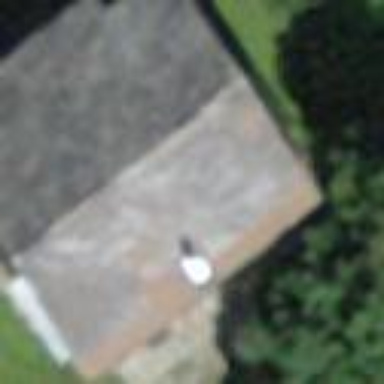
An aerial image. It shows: Detached building.